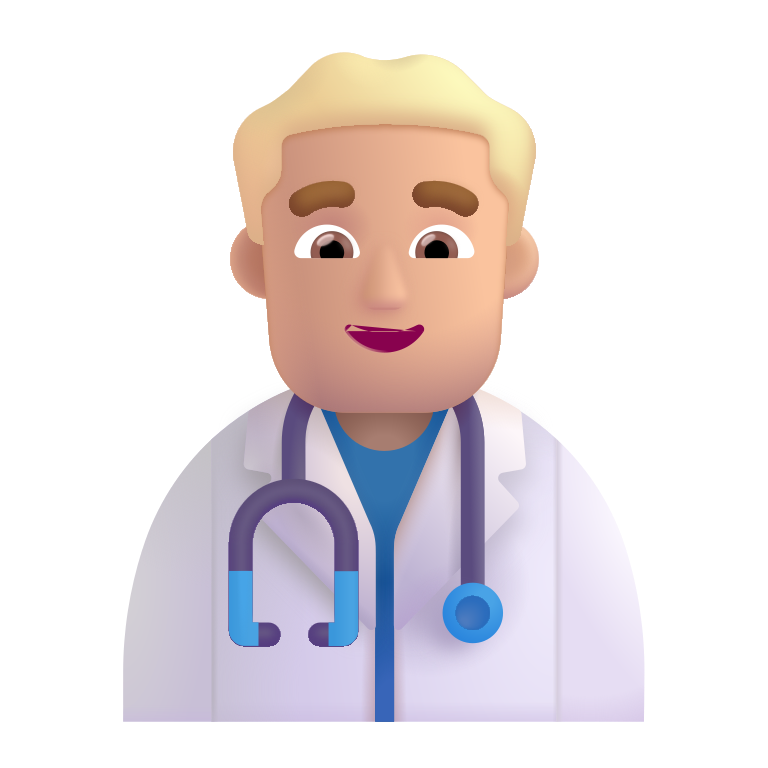
man health worker color  light